Interaction volume radius: 10 \u00c5
Interaction volume height: 10 \u00c5
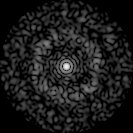
Disorder parameter: 0.8437